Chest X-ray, PA view. Patient: 66 years old, sex F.
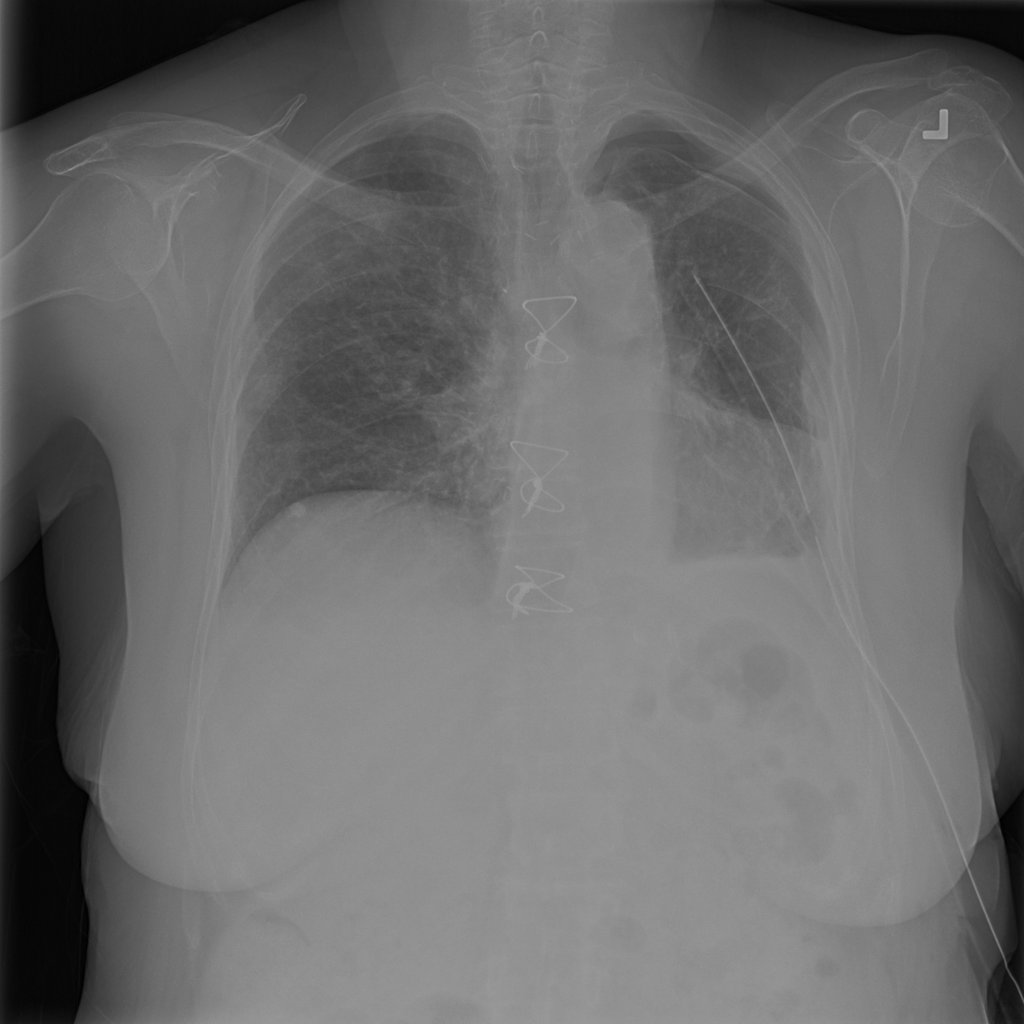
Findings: No Finding